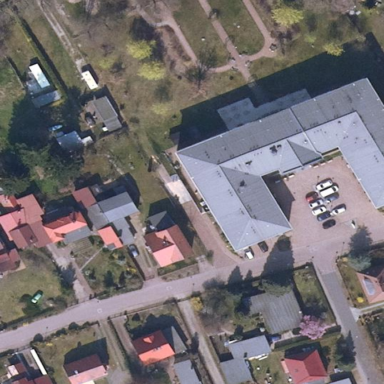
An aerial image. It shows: Residential building.